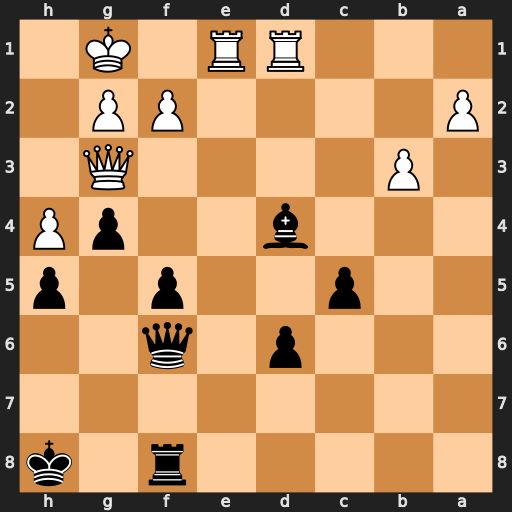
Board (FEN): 5r1k/8/3p1q2/2p2p1p/3b2pP/1P4Q1/P4PP1/3RR1K1
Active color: b
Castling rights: -
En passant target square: h3
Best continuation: f4 Qd3 Qxh4